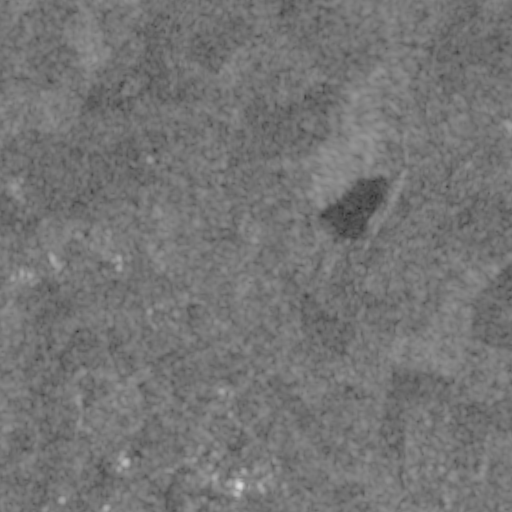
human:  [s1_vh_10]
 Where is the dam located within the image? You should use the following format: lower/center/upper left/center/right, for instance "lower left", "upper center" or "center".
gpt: The dam is located in the center right of the image.
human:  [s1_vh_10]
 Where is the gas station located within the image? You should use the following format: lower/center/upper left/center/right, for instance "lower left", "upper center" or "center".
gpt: The gas station is located in the lower center of the image.
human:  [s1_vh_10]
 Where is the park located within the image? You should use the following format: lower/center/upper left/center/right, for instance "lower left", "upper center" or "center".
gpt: The park is located in the lower center of the image.
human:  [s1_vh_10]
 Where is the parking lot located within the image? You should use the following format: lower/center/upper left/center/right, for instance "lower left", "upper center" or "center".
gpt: The parking lot is located in the lower center of the image.
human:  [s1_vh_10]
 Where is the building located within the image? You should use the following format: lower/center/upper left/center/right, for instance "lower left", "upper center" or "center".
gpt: There is no building in the image.

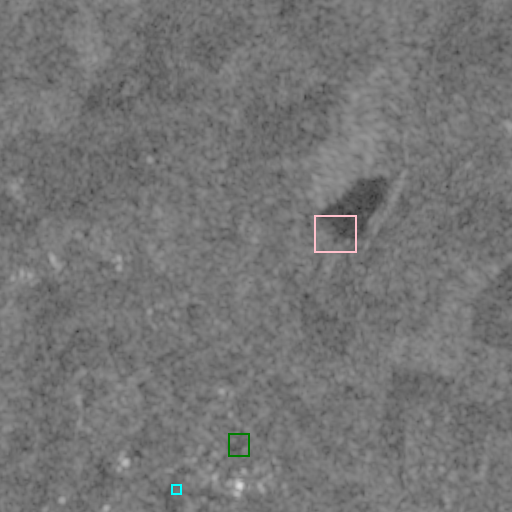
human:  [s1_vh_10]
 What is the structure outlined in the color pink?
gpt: The structure outlined in pink is a dam.
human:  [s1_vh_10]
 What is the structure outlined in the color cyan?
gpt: The structure outlined in cyan is a gas station.
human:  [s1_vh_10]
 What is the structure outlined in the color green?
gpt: The structure outlined in green is a park.
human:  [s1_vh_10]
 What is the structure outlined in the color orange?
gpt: There is no orange outline.